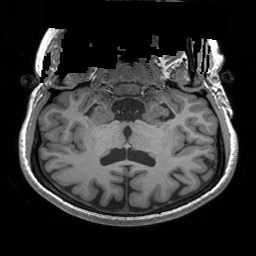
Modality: T1w
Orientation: sagittal